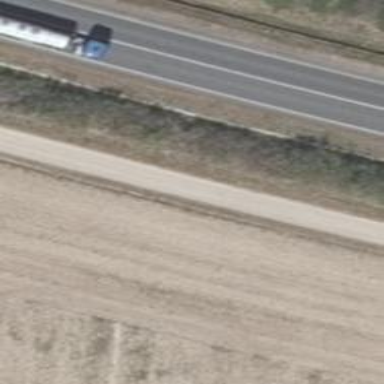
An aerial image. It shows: Track with grade 2 gravel surface.